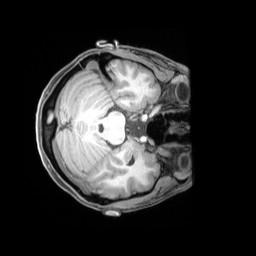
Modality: T1w
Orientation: axial
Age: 29
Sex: female
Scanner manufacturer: siemens
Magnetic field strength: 3 T
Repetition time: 1.97 s
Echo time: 0.00206 s